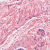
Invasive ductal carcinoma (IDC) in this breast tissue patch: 0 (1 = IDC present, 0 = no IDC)